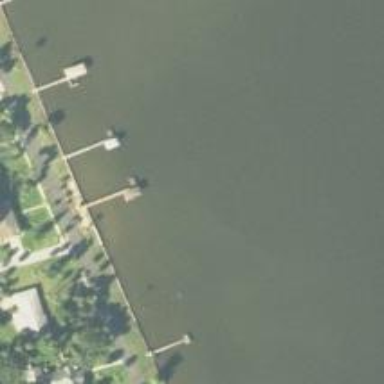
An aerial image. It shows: Man-made pier.